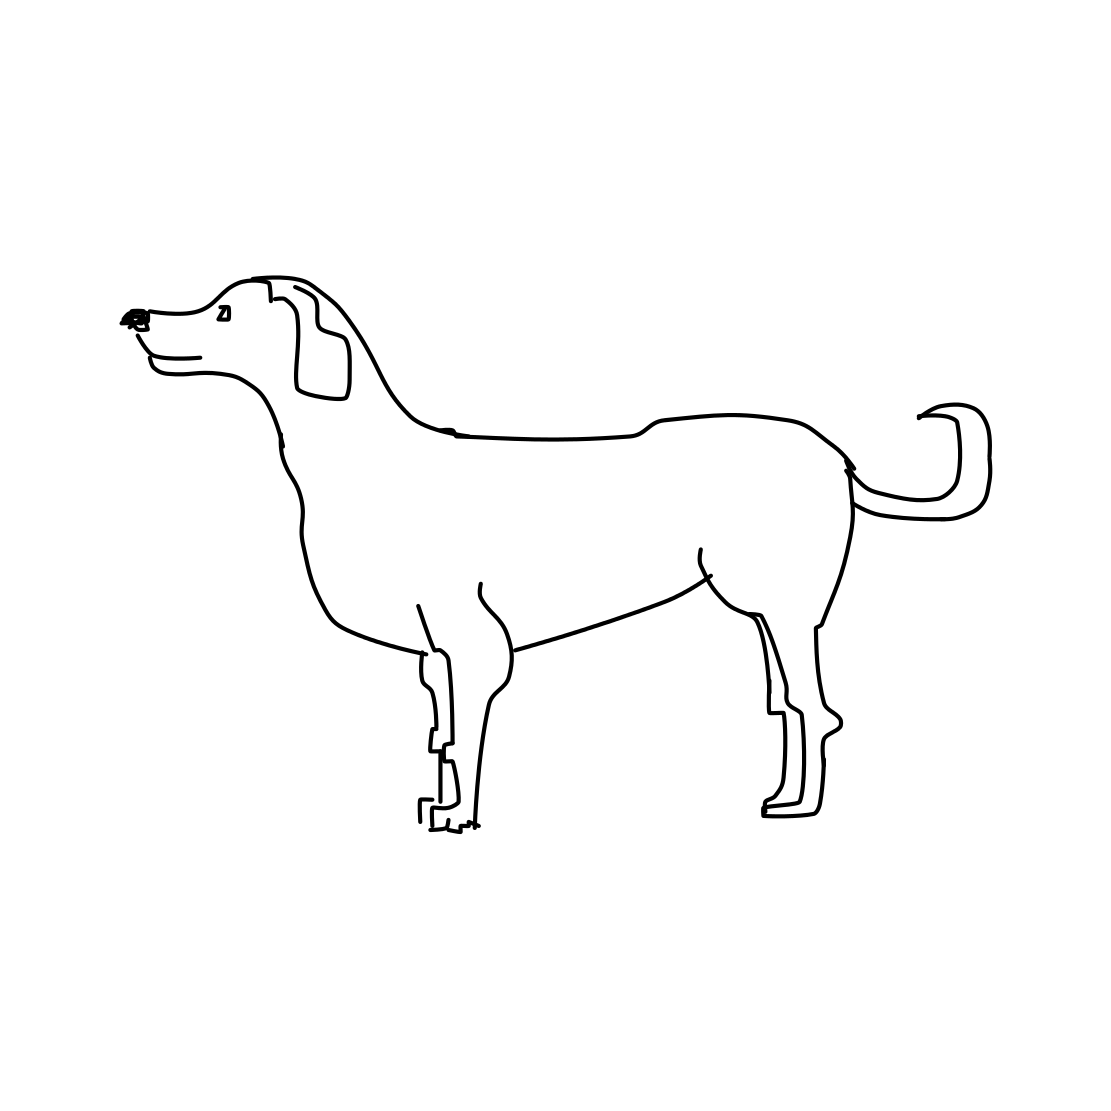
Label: dog